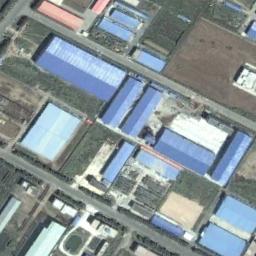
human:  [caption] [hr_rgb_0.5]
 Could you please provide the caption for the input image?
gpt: There are many houses of different shapes and sizes in the industrial zone .

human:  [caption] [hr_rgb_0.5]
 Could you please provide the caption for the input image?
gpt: The industrial area has some blue workshops of different sizes and green areas .

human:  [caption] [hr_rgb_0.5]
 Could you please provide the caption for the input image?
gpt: There are houses in the industrial area in different colors .

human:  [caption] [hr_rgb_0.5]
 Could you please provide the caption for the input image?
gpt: Neatly planned factories and roads in an industrial area with green belts and green spaces .

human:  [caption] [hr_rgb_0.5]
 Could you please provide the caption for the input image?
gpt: There are many blue buildings on the industrial area .